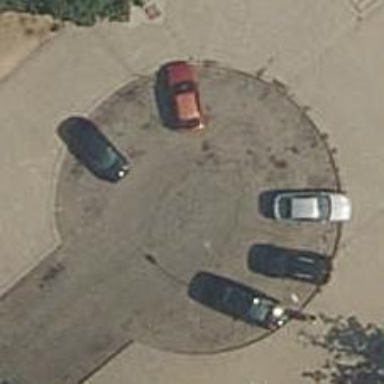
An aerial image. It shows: Turning circle on the road.